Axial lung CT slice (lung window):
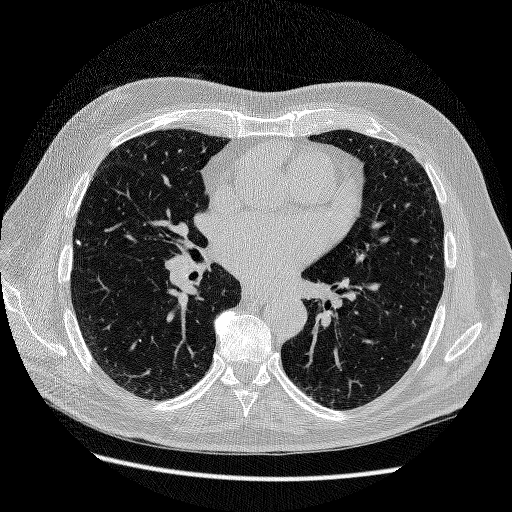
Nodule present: yes
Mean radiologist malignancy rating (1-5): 1